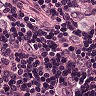
Metastatic tissue present: yes